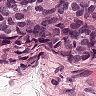
Metastatic tissue present: yes